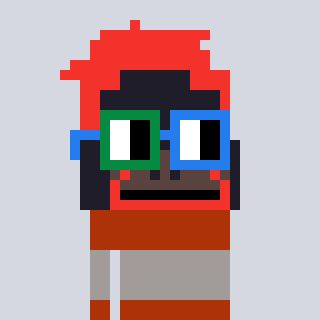
a pixel art character with square green and blue glasses, a orangutan-shaped head and a hotbrown-colored body on a cool background